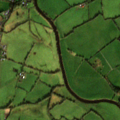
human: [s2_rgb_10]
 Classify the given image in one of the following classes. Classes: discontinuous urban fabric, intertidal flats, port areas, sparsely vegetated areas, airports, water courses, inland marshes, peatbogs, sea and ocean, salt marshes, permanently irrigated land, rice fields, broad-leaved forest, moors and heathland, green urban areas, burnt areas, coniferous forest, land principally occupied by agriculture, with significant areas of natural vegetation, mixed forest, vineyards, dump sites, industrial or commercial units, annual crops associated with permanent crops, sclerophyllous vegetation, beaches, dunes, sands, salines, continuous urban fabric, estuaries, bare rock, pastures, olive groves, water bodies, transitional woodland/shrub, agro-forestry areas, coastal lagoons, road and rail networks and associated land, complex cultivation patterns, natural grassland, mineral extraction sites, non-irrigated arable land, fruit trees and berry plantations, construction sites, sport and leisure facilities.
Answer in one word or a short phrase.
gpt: non-irrigated arable land, pastures